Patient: sex M, age 64
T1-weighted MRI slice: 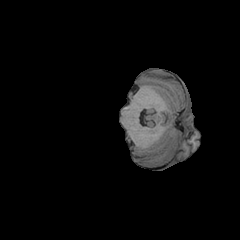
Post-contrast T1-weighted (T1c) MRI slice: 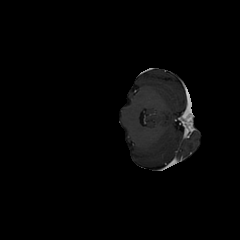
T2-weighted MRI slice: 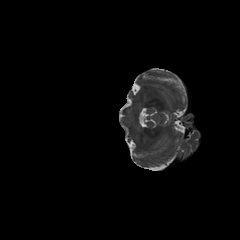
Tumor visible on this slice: no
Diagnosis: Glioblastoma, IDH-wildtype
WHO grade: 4